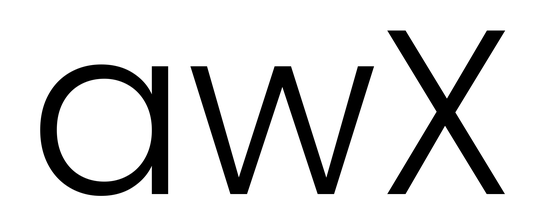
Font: Poppins-Light